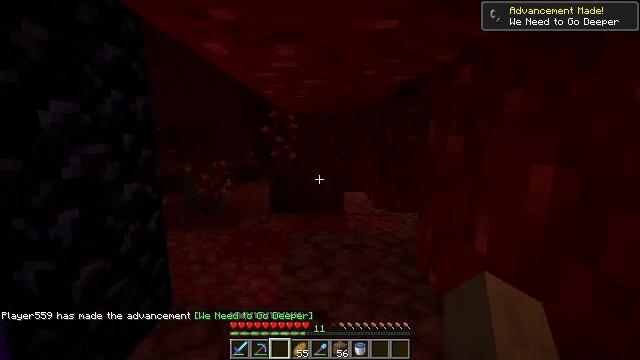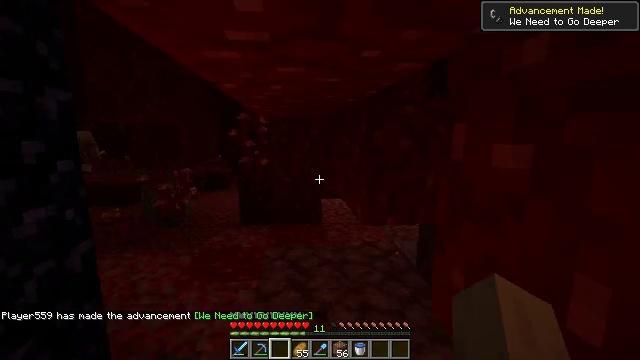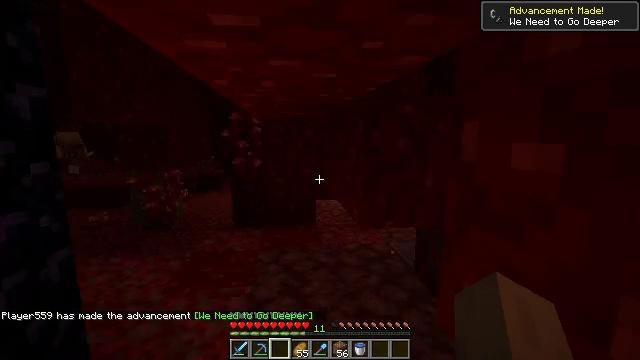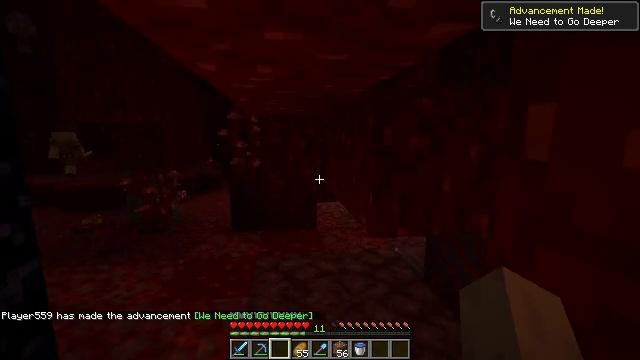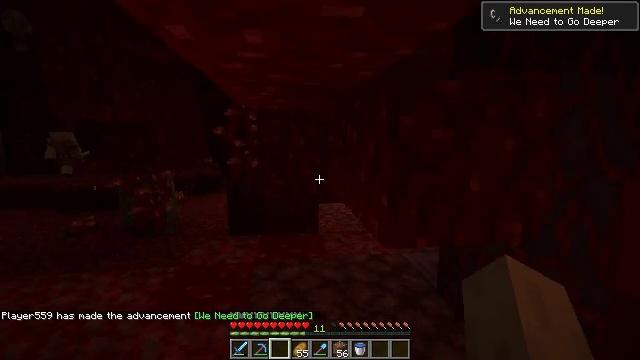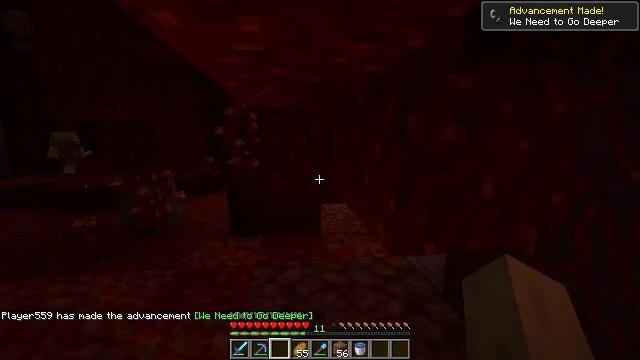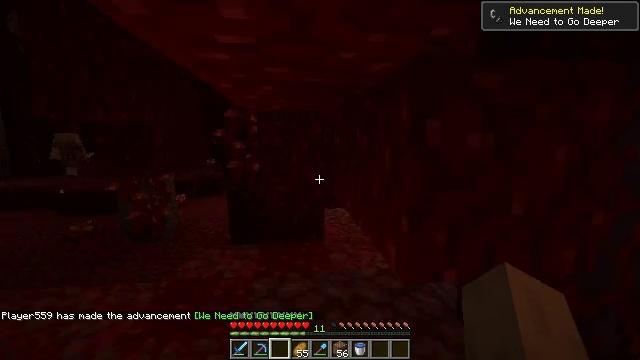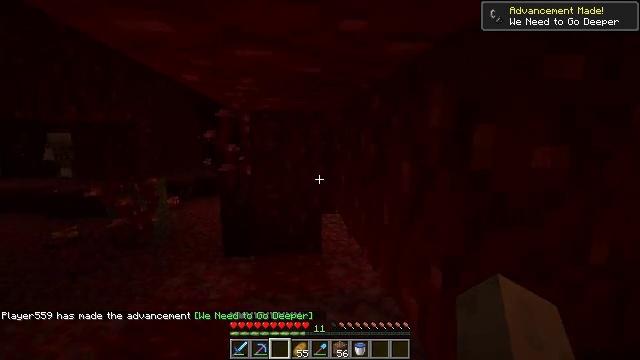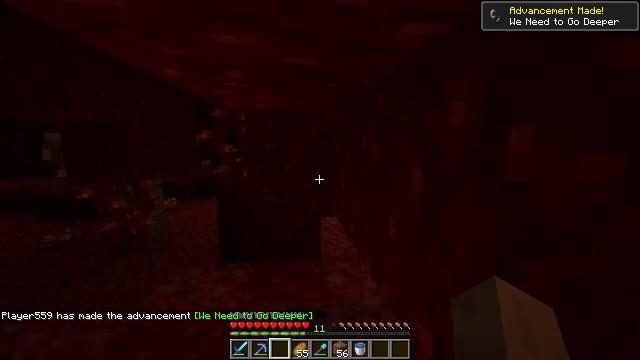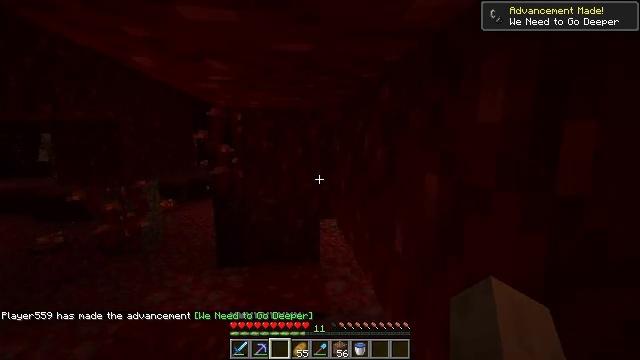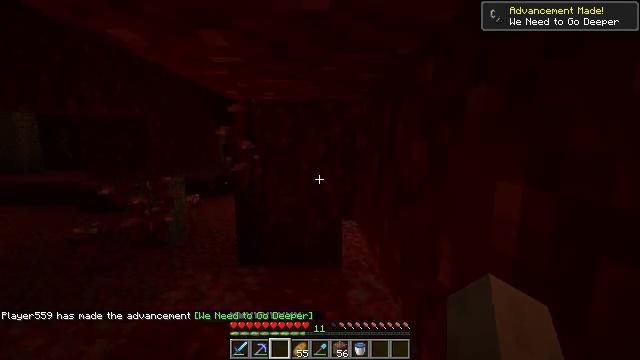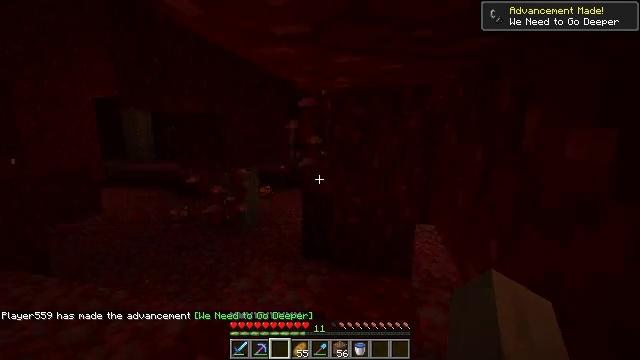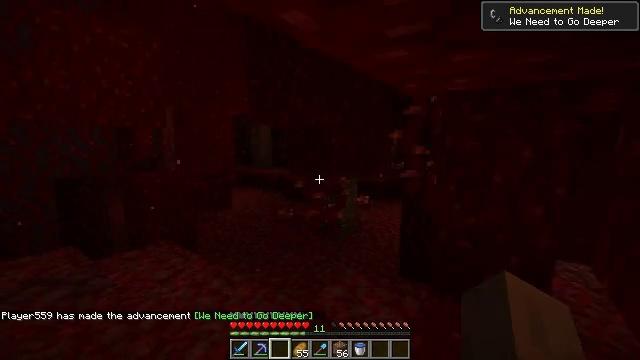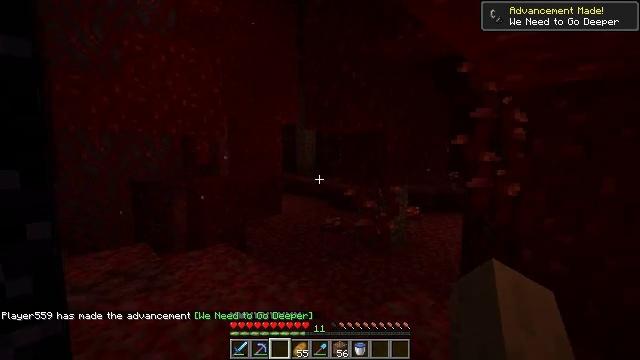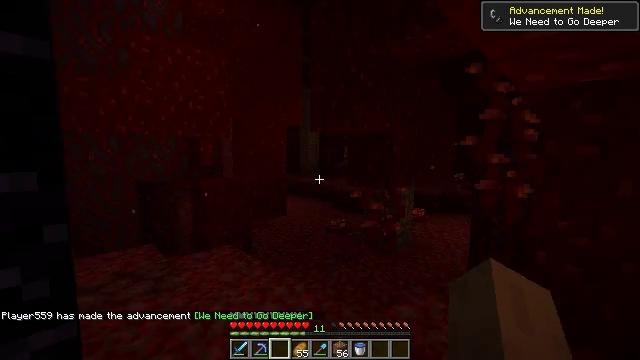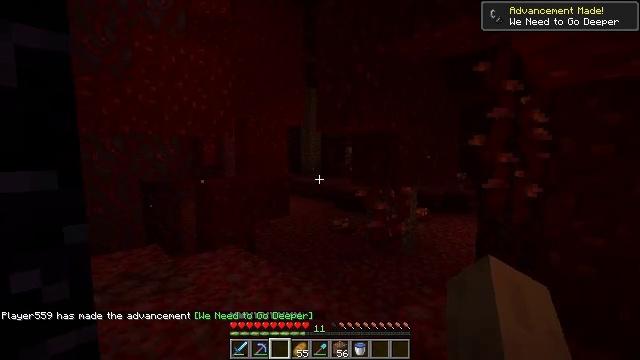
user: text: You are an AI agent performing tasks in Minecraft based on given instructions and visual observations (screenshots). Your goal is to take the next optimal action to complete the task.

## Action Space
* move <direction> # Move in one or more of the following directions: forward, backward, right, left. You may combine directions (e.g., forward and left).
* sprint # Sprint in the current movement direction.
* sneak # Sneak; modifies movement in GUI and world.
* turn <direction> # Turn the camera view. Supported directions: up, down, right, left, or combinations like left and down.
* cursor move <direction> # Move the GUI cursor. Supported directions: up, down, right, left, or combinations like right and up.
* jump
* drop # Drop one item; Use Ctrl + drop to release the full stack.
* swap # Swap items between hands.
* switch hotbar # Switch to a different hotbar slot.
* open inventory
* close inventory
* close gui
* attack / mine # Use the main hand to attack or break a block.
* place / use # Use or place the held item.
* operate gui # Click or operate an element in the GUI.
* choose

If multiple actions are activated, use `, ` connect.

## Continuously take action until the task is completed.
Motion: motion action
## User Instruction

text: Dig up the bone block in the desert or swamp biome.
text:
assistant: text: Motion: move forward, turn right
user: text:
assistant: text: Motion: move forward, turn right
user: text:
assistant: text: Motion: move forward
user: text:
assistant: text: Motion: move forward
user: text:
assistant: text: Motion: move forward
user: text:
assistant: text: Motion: move forward
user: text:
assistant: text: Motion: move forward
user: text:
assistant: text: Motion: move forward
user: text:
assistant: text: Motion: move forward
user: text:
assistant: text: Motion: move forward, turn left
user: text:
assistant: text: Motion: move left, turn left and down
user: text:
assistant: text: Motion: move left, turn left and up
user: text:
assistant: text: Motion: move left, turn left and up
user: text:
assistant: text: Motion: no_op
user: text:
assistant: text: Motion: no_op
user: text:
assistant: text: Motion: no_op
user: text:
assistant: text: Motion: no_op
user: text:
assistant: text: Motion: no_op
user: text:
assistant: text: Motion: no_op
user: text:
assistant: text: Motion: no_op
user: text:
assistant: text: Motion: turn up
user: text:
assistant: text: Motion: move forward, turn right and up
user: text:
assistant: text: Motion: move forward, turn right and up
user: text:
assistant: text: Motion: move forward, turn right and up
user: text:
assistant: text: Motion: move forward, turn up
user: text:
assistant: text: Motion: turn up
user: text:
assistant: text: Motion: turn down
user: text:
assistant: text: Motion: no_op
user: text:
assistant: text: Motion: no_op
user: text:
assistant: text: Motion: no_op